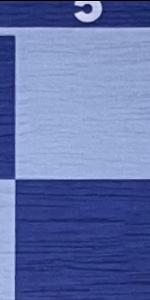
Label: Empty